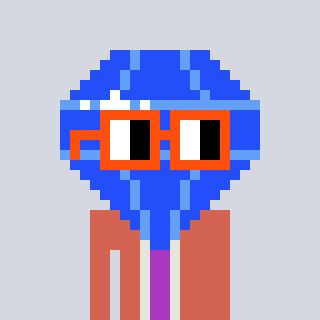
a pixel art character with square orange glasses, a blue diamond-shaped head and a peachy-colored body on a cool background